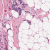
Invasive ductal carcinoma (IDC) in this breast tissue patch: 1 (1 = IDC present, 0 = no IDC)